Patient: sex M, age 30
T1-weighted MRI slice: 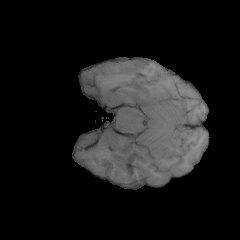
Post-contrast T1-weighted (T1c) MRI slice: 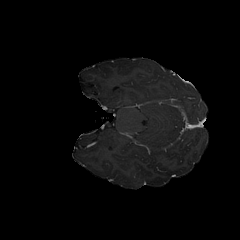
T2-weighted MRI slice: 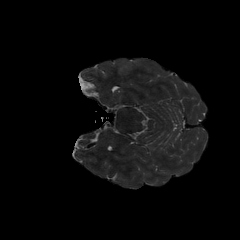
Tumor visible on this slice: no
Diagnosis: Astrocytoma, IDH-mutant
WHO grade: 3